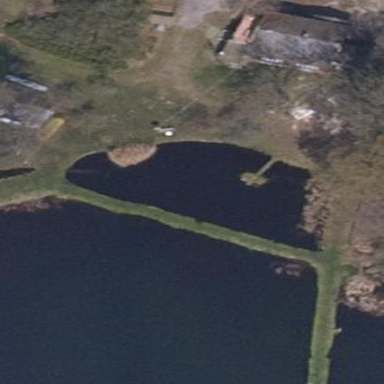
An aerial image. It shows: Pond with natural water.